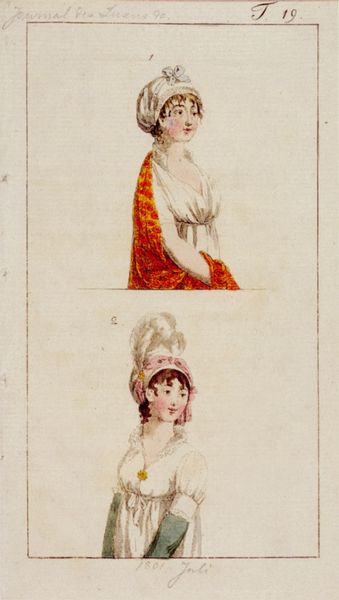
Titel: Mode-Kupfer aus dem „Journal des Luxus und der Moden“
Institution: Staatliche Museen zu Berlin, Kunstbibliothek - Lipperheidesche Kostümbibliothek
Schlagwörter: feder, umhang, weiß, frauen, grün, braun, frau, handschuhe, hut, hüte, kleid, kleider, zeichnung, rot, haube, mode, bluse, federn, kleidung, portrait, porträt, signatur, blatt, england, locken, rosa, federbusch, kopfbedeckung, lächeln, ansicht, kette, tafel, inschrift, porträts, stich, seite, biedermeier, karte, amulett, viktorianisch, empire, monat, juli, mödchen, kalender, 19. jahrhundert, t19